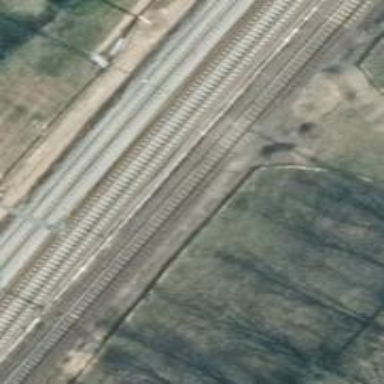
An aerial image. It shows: Railway track with electrified contact lines. This is siding track.